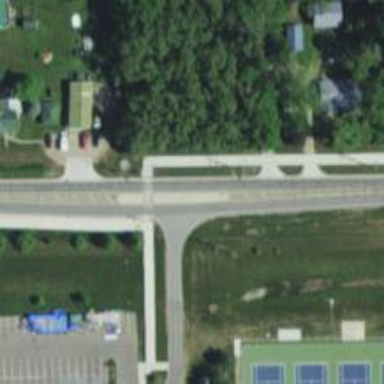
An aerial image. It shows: Crossing on asphalt cycleway.